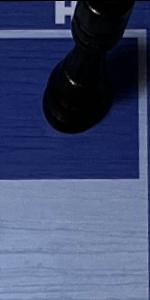
Label: Empty